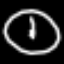
Label: clock